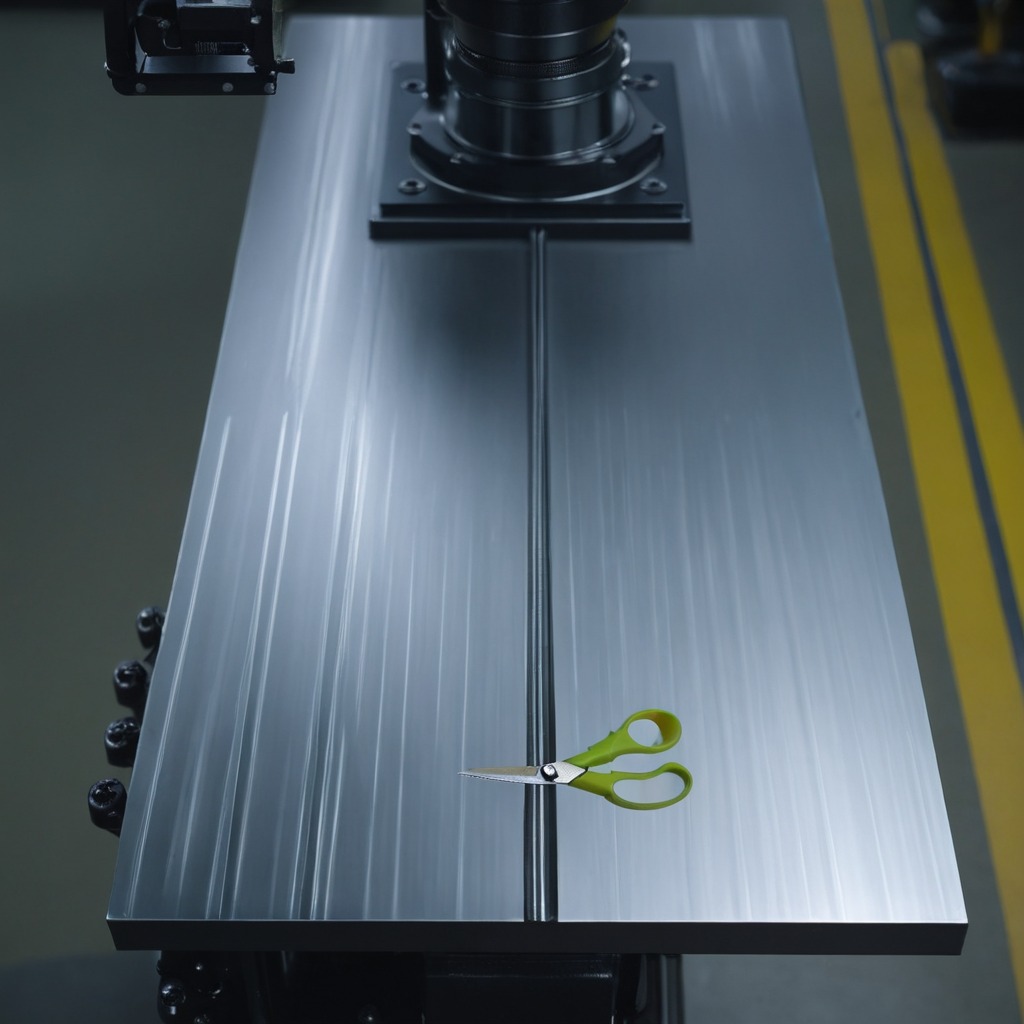
A scissor is lying on a metal table in a machine shop under fluorescent lights.